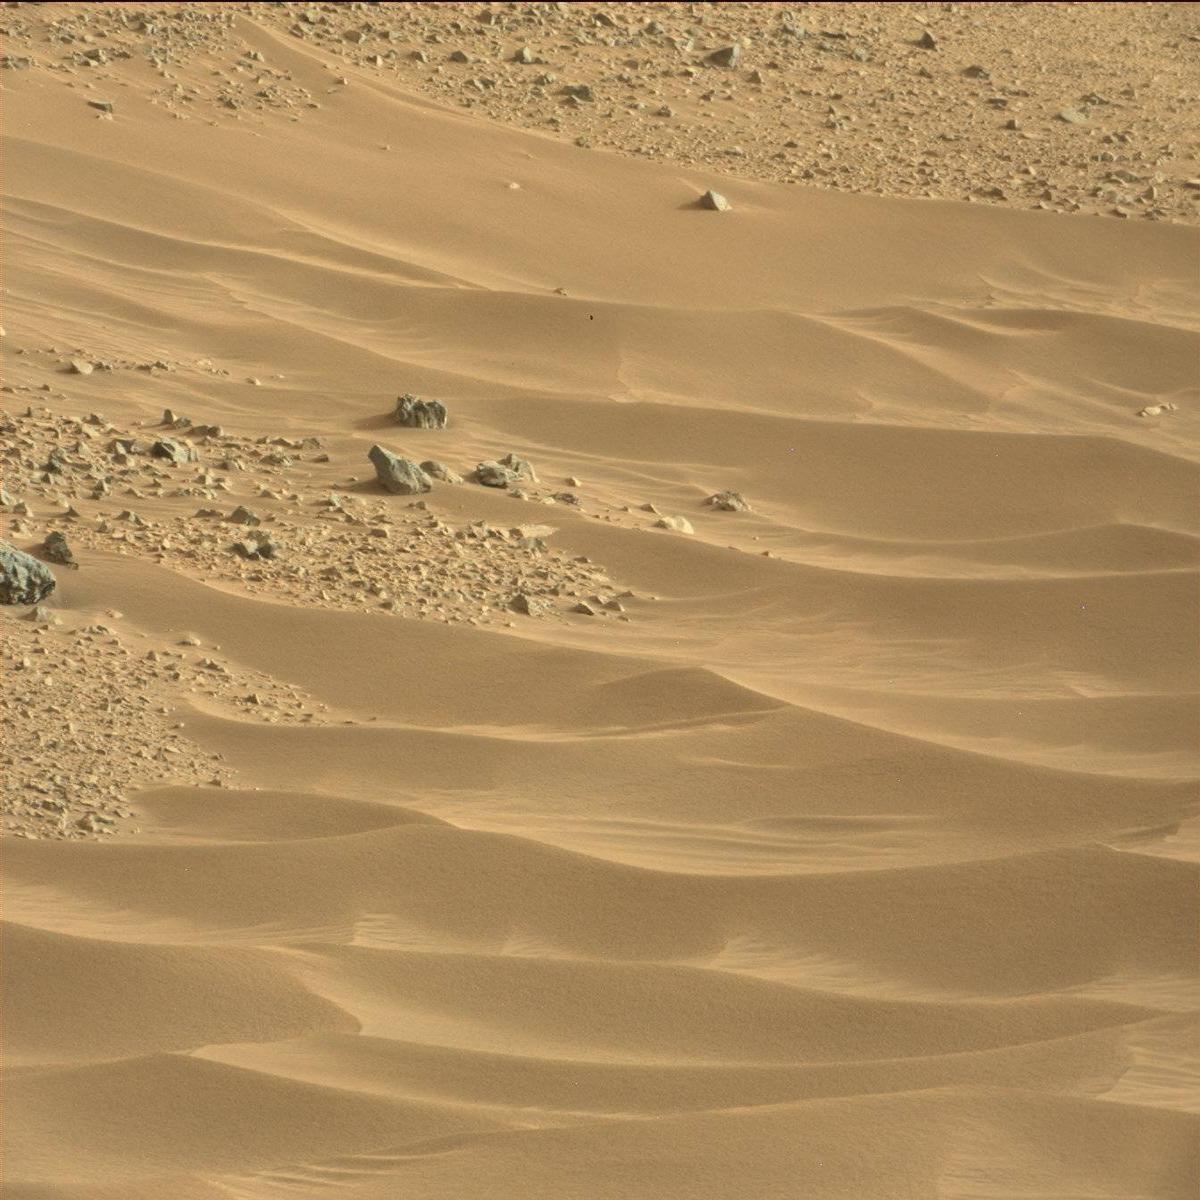
Terrain classes present: Bedrock, Sand / Soil